Question: I am working on windows phone application. The user enters the ip and port of his server, database name, username and password.
In the code i access the url entered by 'urltext.Text' But the error pops up 'Invalid URI format'. How to convert the data from textbox to valid URI format.
'''
private void SendDataButton_Click(object sender, RoutedEventArgs e)
{
Uri myuri = new Uri(urltext.Text);
HttpWebRequest request = (HttpWebRequest)WebRequest.Create(myuri);
Debug.WriteLine("Hello I m here");
Debug.WriteLine(request.GetType());
request.BeginGetResponse(new AsyncCallback(FinishWebRequest), request);
Console.ReadLine();
}
'''

I want to take that entered url from the user and put in .Create()
HttpWebRequest request = (HttpWebRequest)WebRequest.Create(myuri);
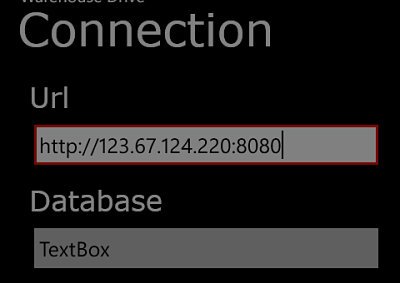
Answer: Please try this
'''
Uri myuri = new Uri(urltext.Text);
HttpWebRequest request = (HttpWebRequest)WebRequest.Create(myuri);
'''
instead of
'''
HttpWebRequest request =(HttpWebRequest)WebRequest.Create(urltext.Text);
'''
hope it work for you